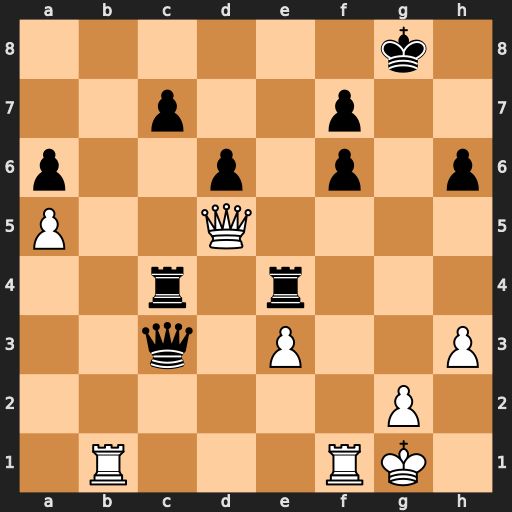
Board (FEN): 6k1/2p2p2/p2p1p1p/P2Q4/2r1r3/2q1P2P/6P1/1R3RK1
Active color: w
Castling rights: -
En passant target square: -
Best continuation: Rb8+ Kg7 Qa8 f5 Rxf5